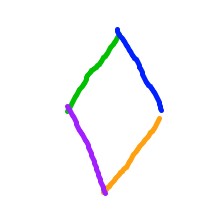
Shape: rhombus